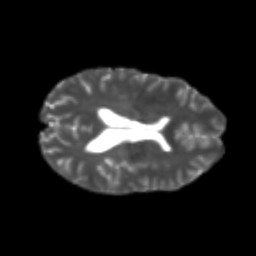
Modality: T2w
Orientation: axial
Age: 20
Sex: female
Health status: healthy
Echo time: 0.074 s